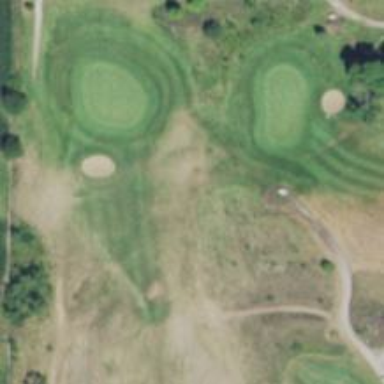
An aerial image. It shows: Rough area in golf course.